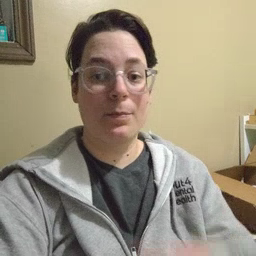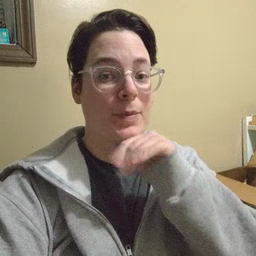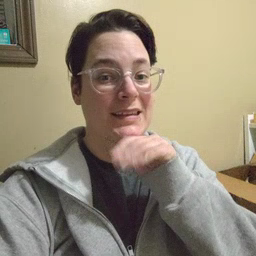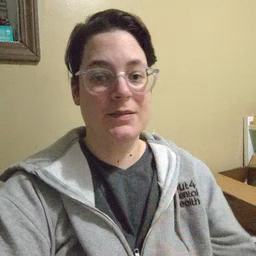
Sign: pig